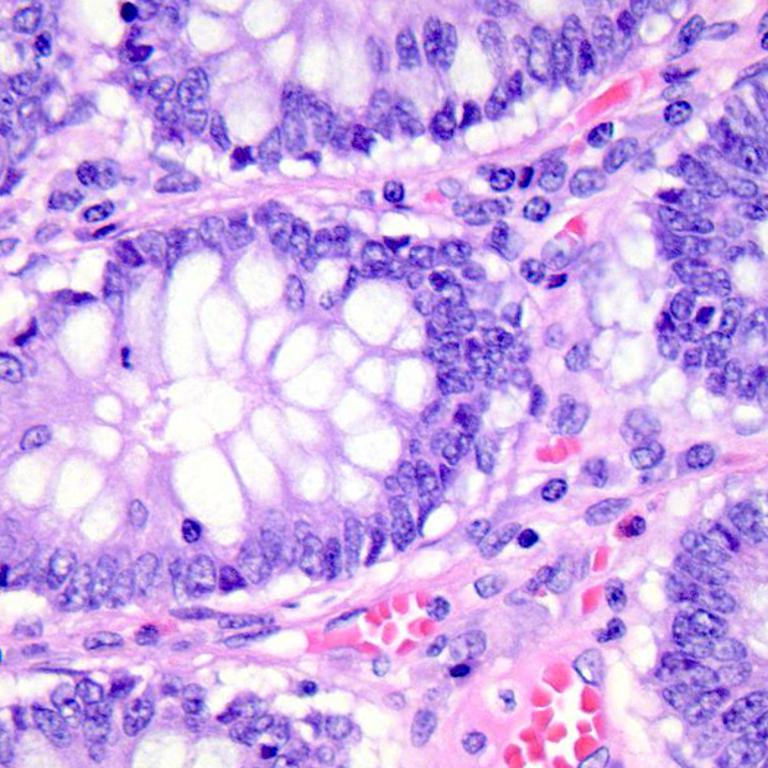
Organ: colon
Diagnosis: benign